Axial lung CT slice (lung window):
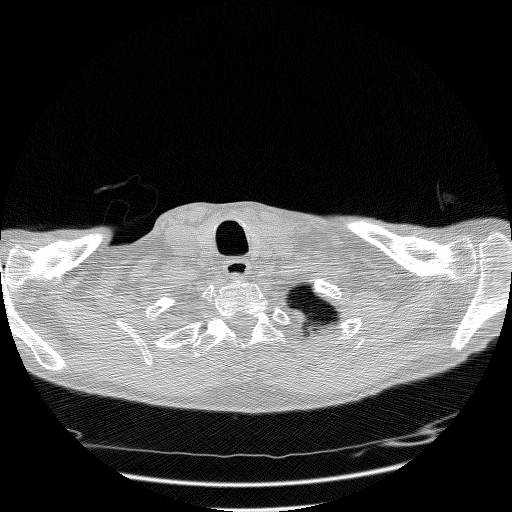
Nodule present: no